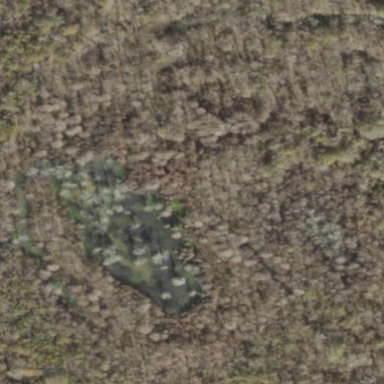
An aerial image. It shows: Swamp in wetland area.